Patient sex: M
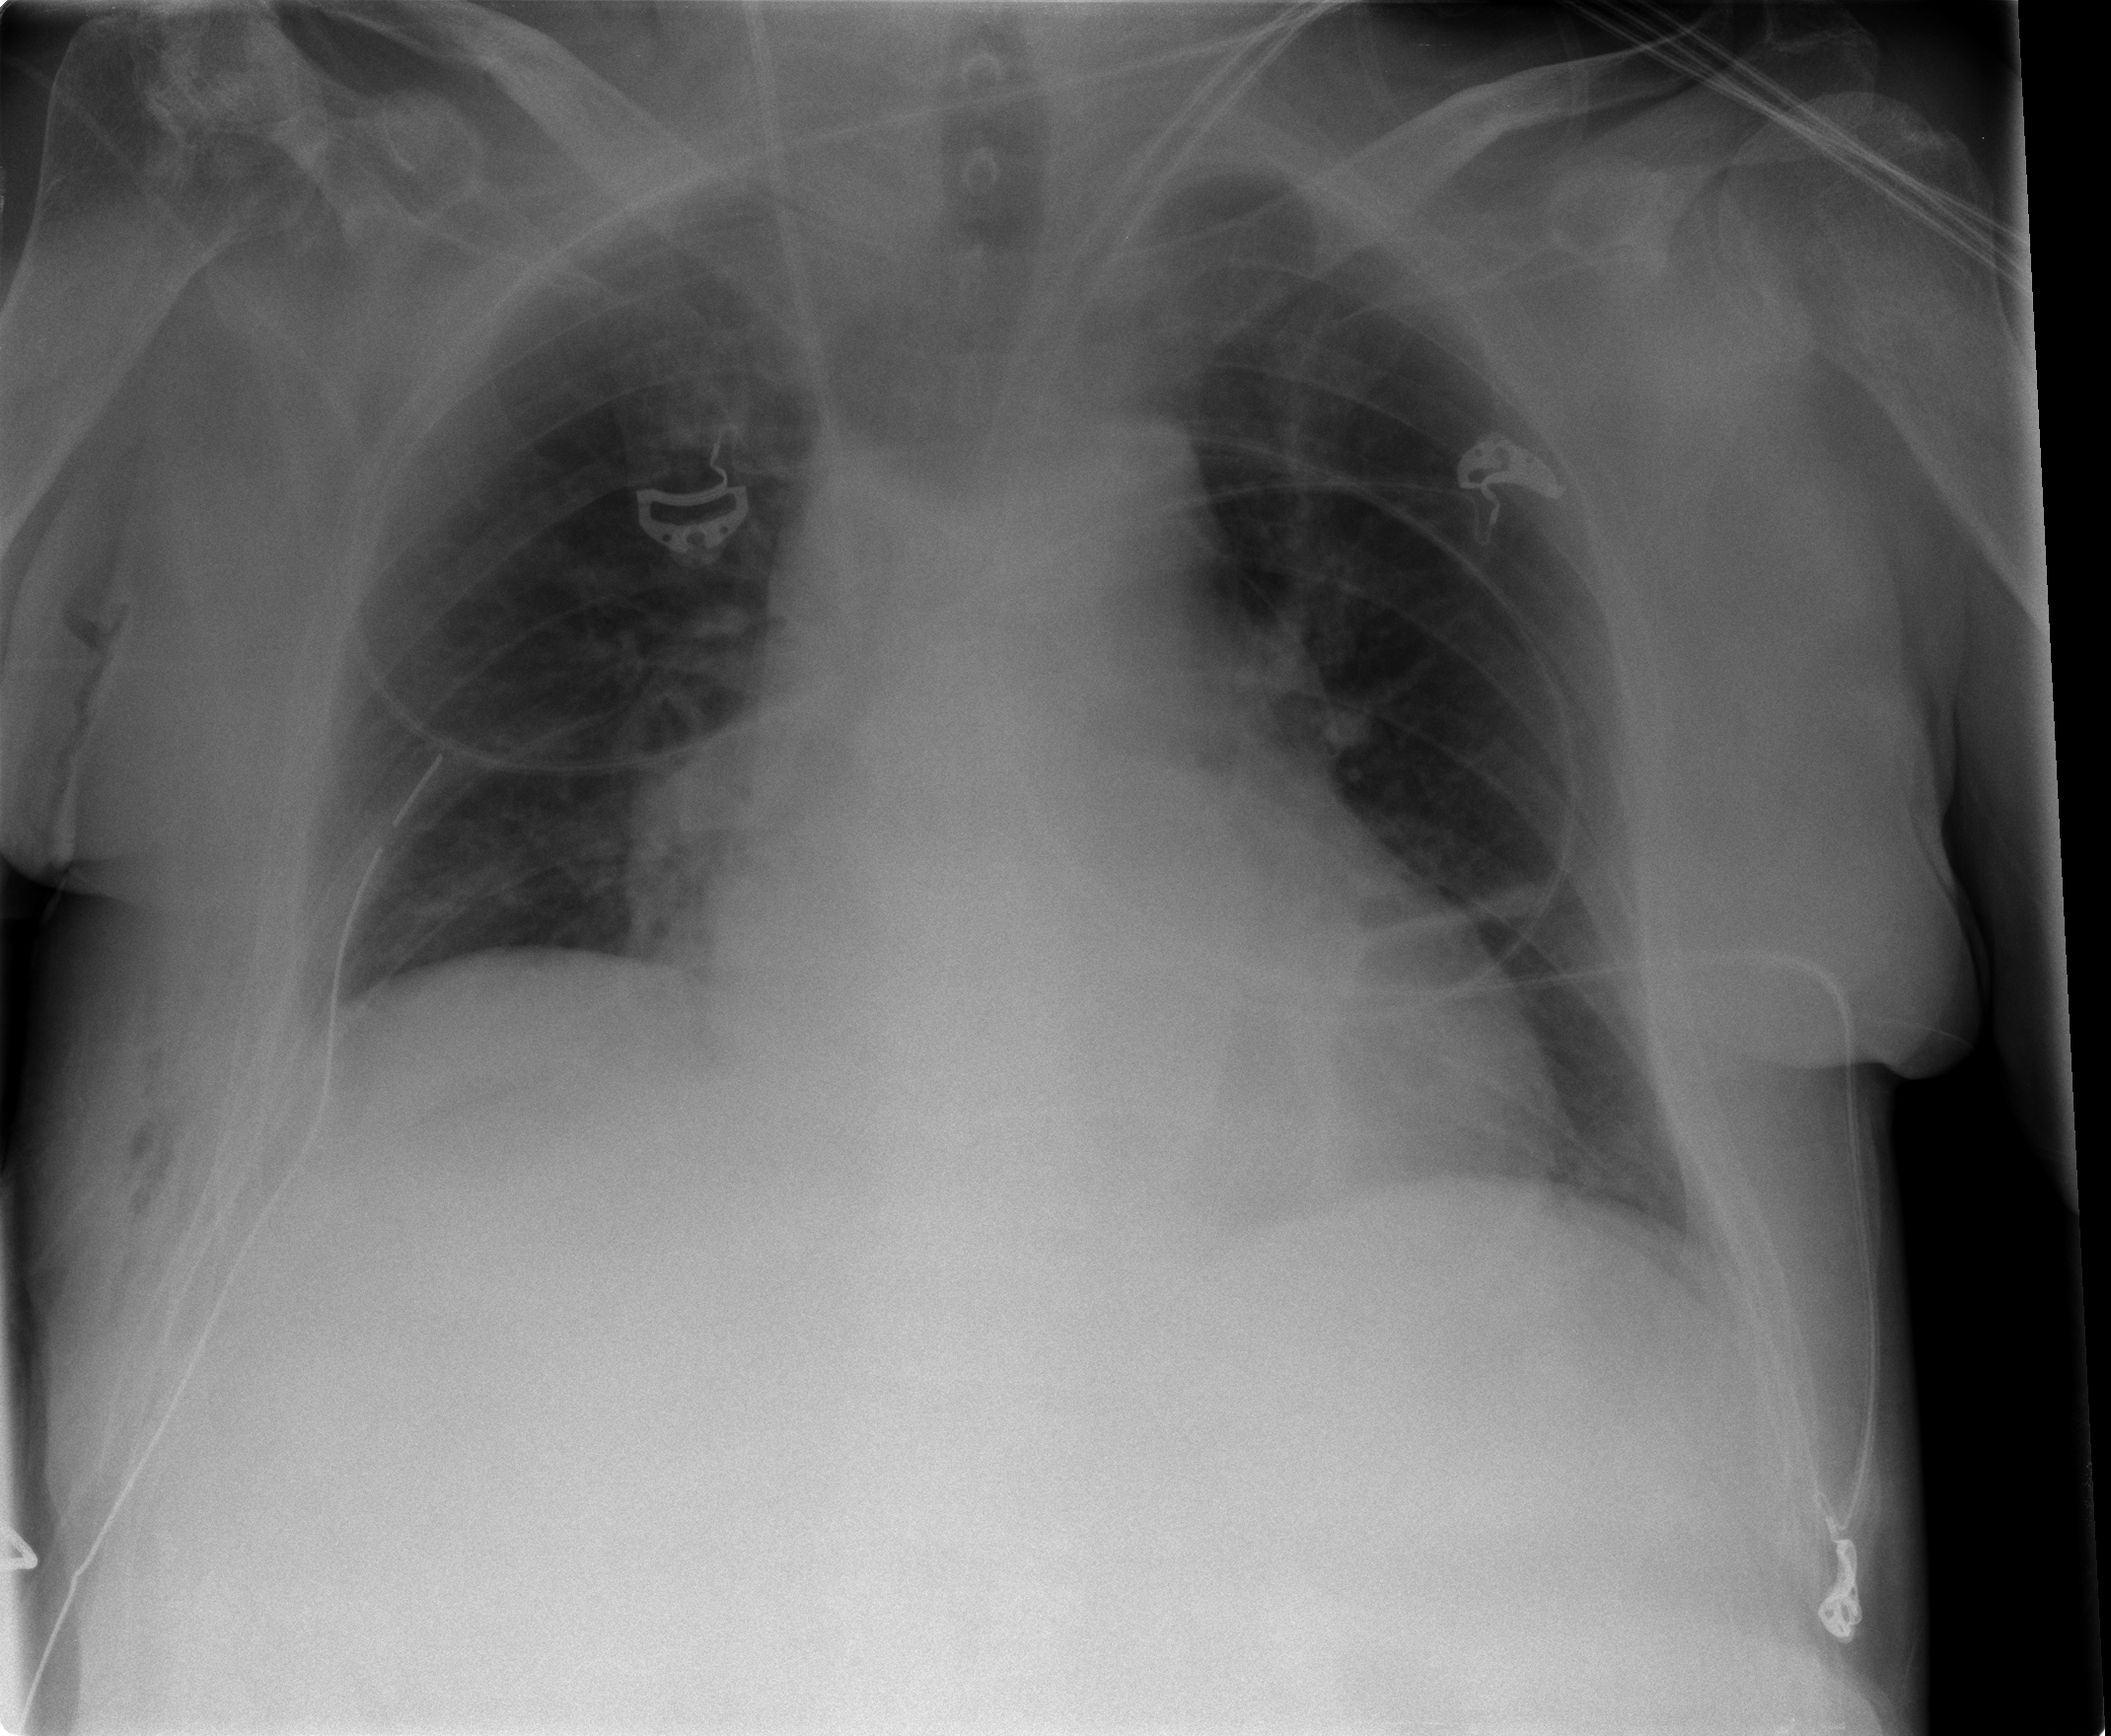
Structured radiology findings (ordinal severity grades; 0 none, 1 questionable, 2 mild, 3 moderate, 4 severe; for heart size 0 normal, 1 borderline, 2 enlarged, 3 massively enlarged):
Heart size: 2
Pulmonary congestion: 0
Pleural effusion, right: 1
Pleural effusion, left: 0
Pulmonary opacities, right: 0
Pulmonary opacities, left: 0
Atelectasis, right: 2
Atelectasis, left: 2